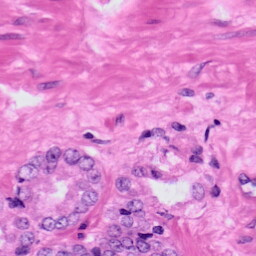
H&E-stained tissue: Prostate